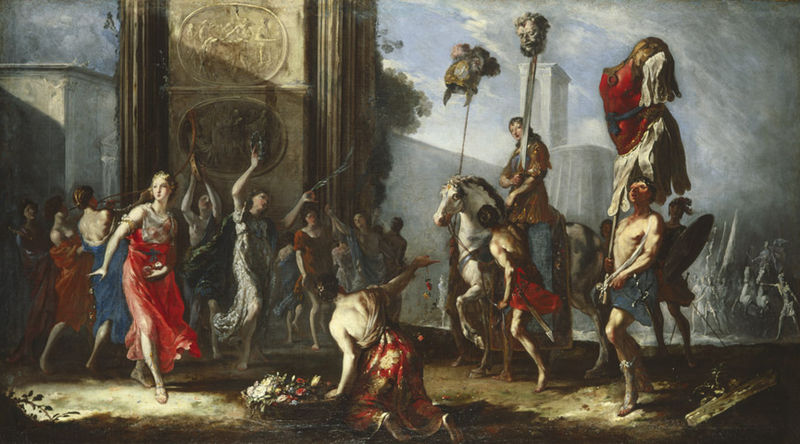
Titel: Der Triumph des Davids
Künstler: Heinrich  Schönfeld
Standort: Karlsruhe
Institution: Staatliche Kunsthalle Karlsruhe
Schlagwörter: baum, blau, blätter, dunkel, fuß, gemälde, himmel, kampf, kopf, kämpfer, körper, mann, nackt, schatten, umhang, wolken, frauen, landschaft, menschen, sand, stadt, blume, blumen, frankreich, frau, grau, hintergrund, kleid, kleider, köpfe, licht, männer, straße, szene, säule, weiss, blüten, gebäude, haus, rot, schloss, tiere, tuch, weg, fest, malerei, ornament, tanz, bart, feier, feiern, arme, enthauptung, geköpft, hinrichtung, schale, schädel, tod, tot, häuser, kirche, gewand, mantel, gewänder, personen, blatt, musik, pflanze, tanzen, schulter, schultern, pferd, pferde, reiter, turm, beine, mähne, sattel, relief, bein, farbig, bogen, italien, stab, fahne, laufen, mauer, farbe, platz, krieg, querformat, schlacht, gefolge, kaiser, lanze, soldaten, korb, tor, schild, ruine, stangen, antike, burg, medaillon, schwert, schwerter, uniform, verbrecher, knien, volk, helm, mythologie, armee, heer, rüstung, schimmel, sieg, rom, römer, triumph, harnisch, stäbe, antik, schaurig, kniend, krieger, empfang, bleich, stadtmauer, huldigung, lanzen, palmen, prozession, umhänge, tempel, opfer, fresko, stange, fanfare, bänder, jubel, erschlagen, sieger, präsentieren, triumphbogen, urm, trophäe, architketur, gegensatz, huldigen, freunde, streuen, spieß, einzug, siegeszug, triumpfzug, abgeschlagen, enthaupteter, italine, werfen, blumenmädchen, aufgespiesst, trophee, geköpfter, aantike, trophe, hiistorie, cäsar göttin, dmalerei